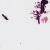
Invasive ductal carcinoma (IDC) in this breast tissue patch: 0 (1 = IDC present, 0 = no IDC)